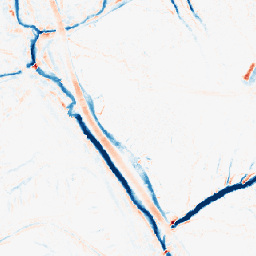
Category: morphological
Decomposition family: morphological
Decomposition parameters: operation: average
size: 5
Upsampling method: nearest
Upsampling parameters: scale: 4
Upsampling scale: 4